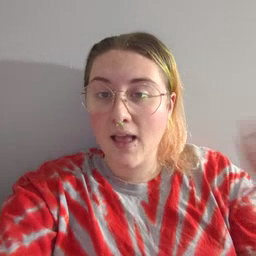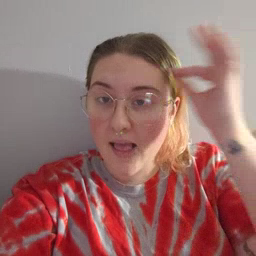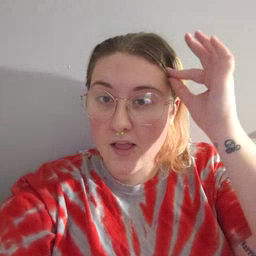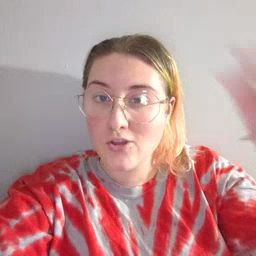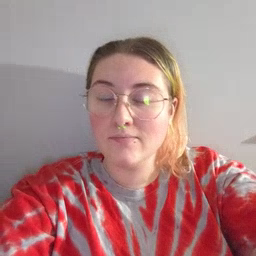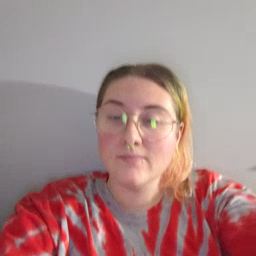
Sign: hair